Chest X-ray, PA view. Patient: 40 years old, sex M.
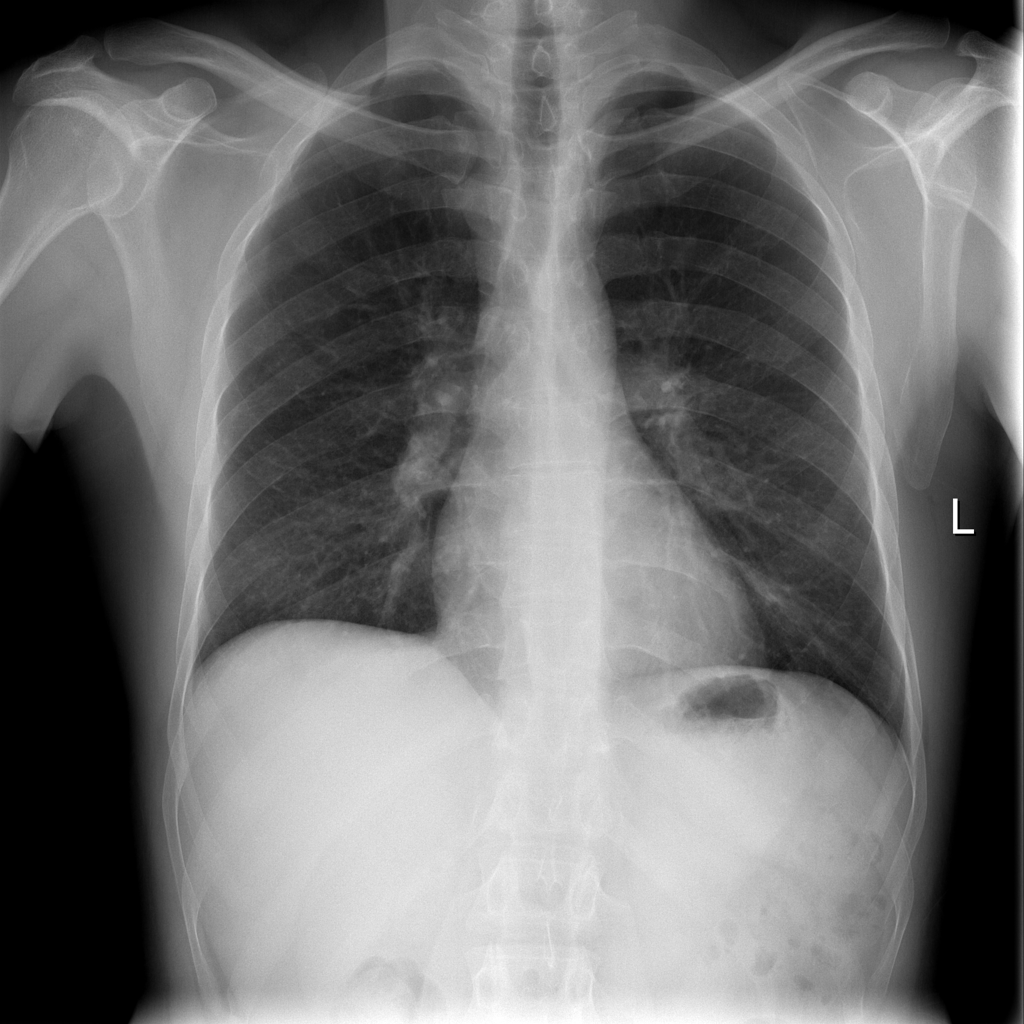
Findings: No Finding